Field crop: maize
Growth stage: 2
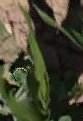
Species: maize